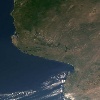
Label: land